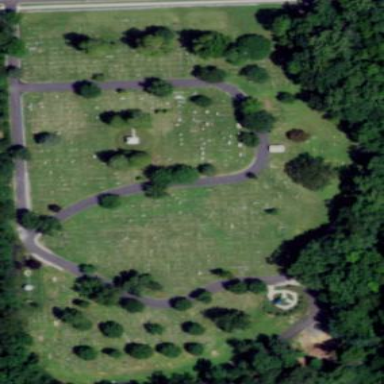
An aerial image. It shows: Cemetery.